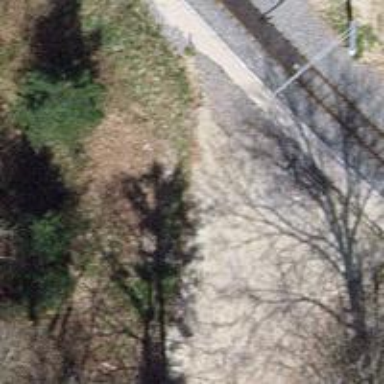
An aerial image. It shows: Track with grade 3 surface.